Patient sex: F
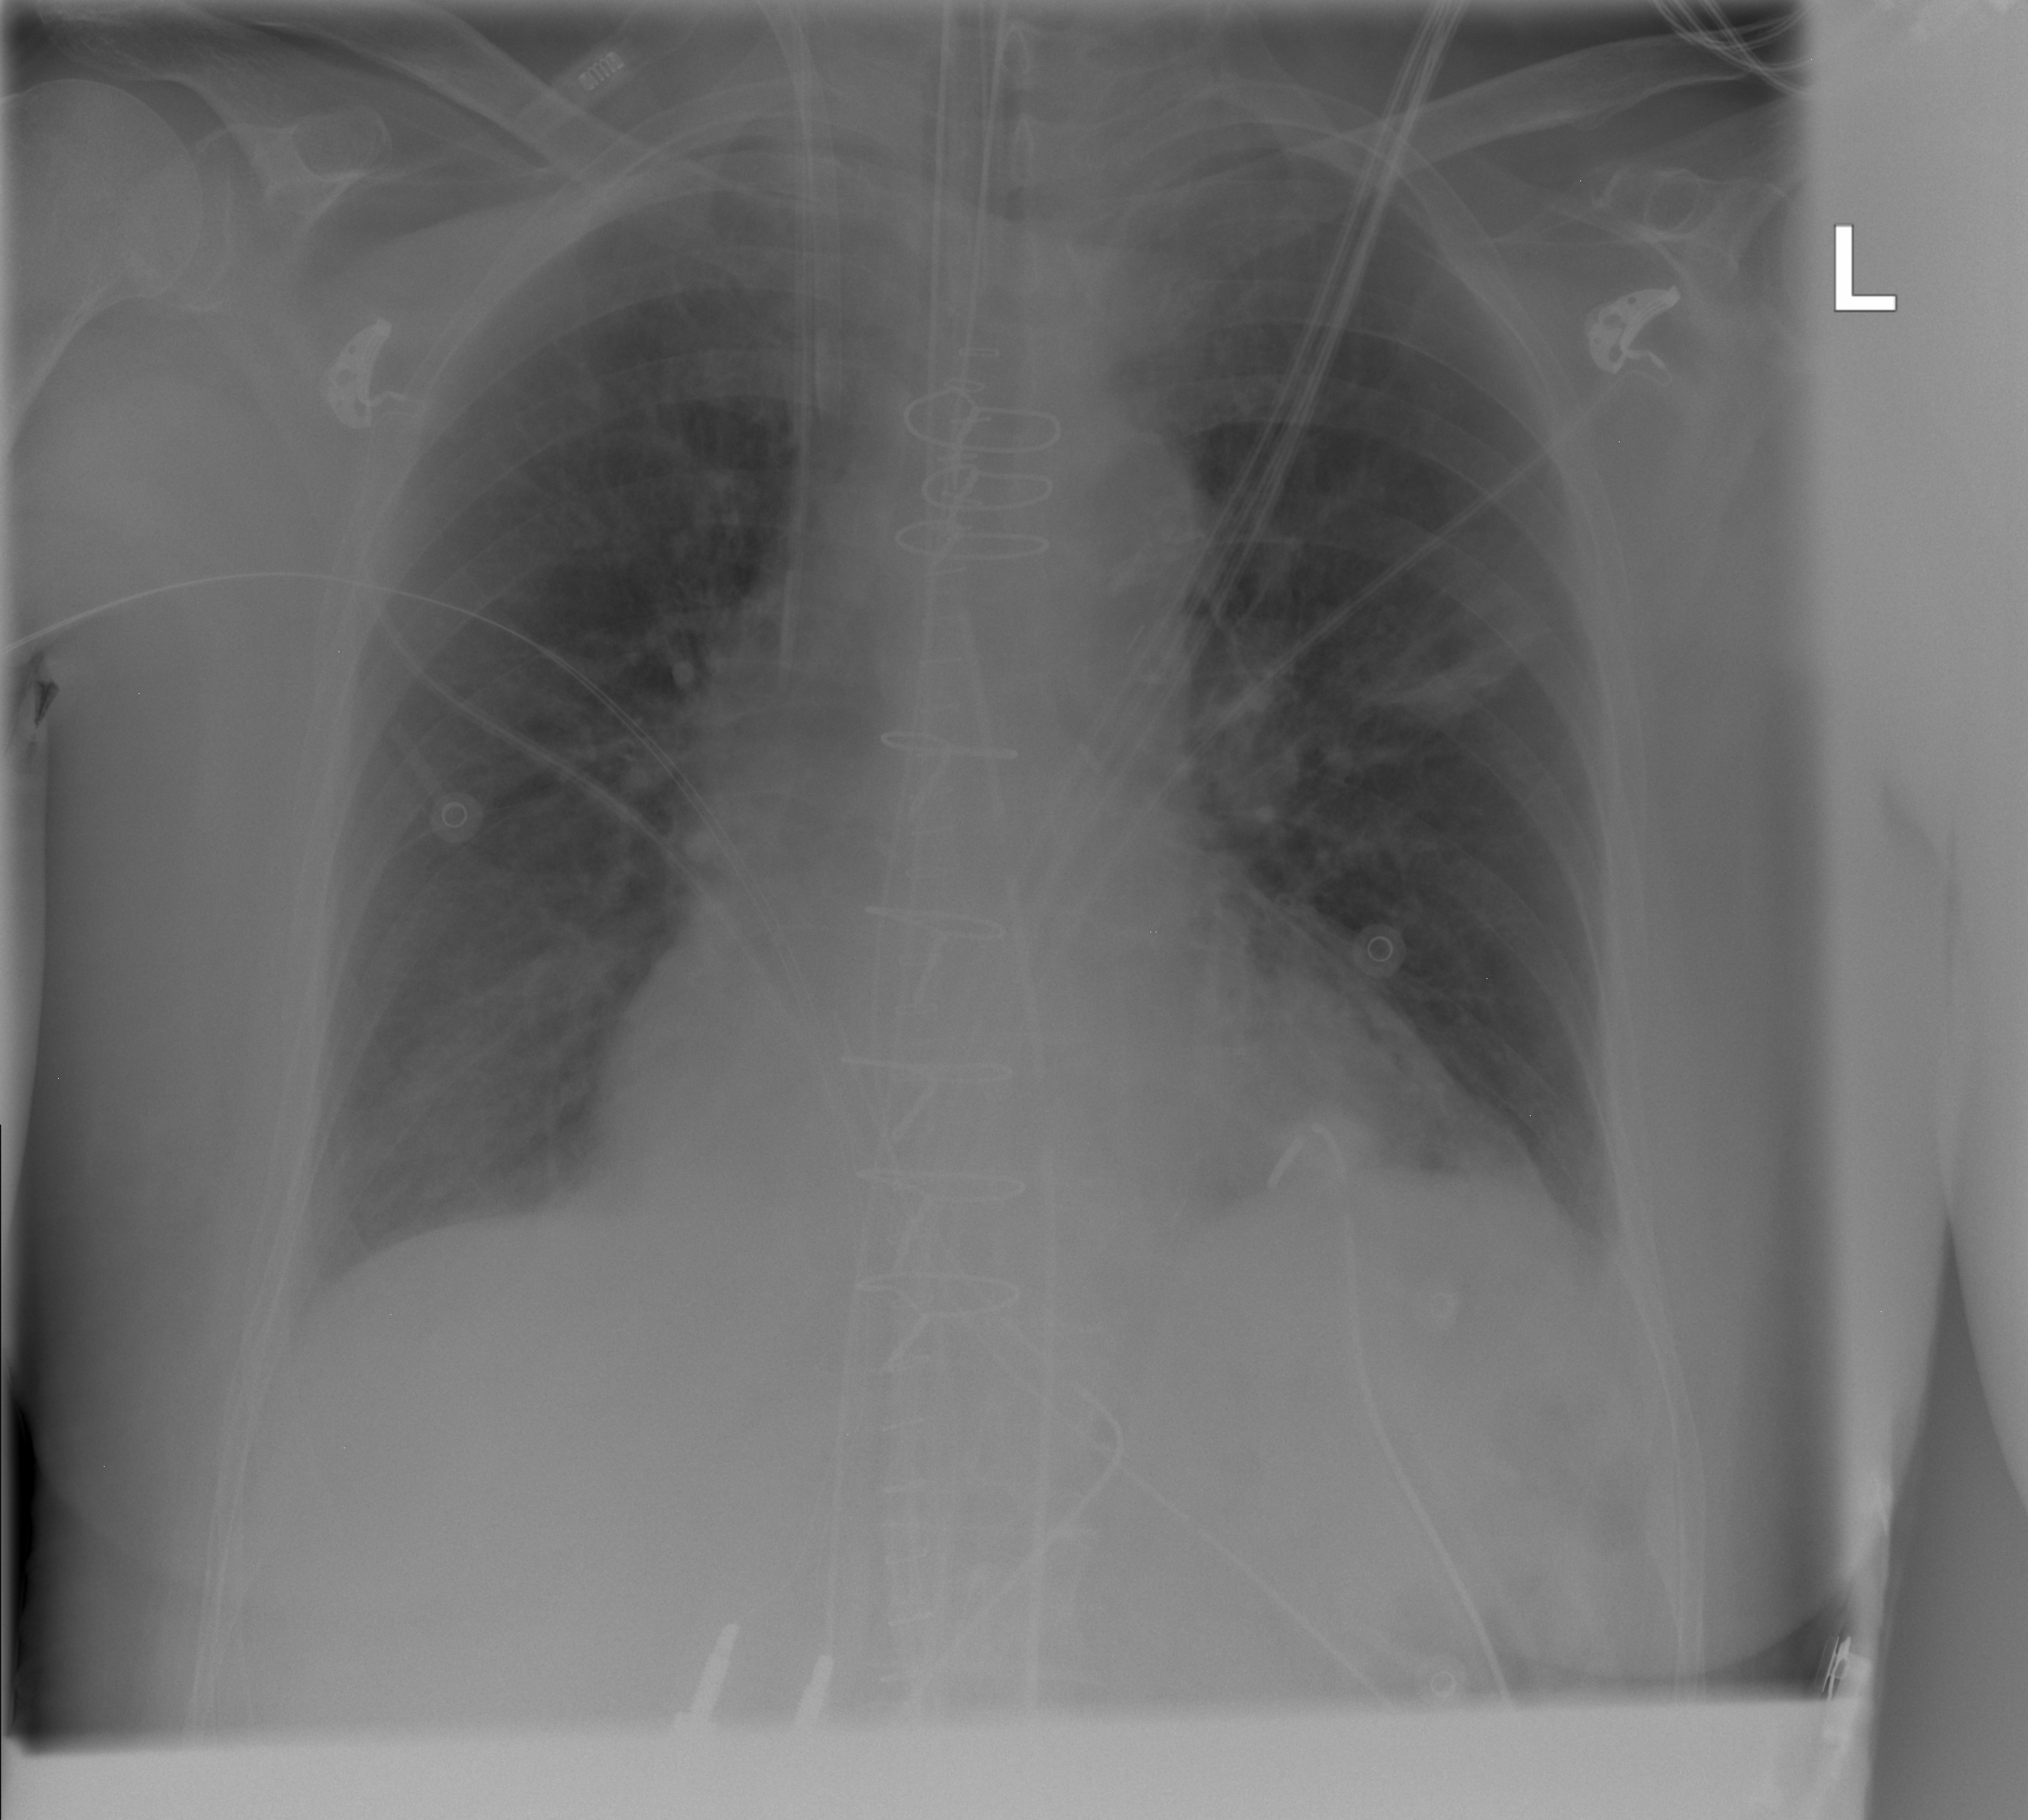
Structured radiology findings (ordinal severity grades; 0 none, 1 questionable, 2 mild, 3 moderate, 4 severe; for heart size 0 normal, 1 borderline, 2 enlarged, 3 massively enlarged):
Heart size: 2
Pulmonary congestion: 0
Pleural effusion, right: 0
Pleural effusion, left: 0
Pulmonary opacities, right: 0
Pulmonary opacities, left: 0
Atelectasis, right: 0
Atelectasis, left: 2